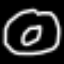
Label: donut